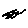
Label: zigzag